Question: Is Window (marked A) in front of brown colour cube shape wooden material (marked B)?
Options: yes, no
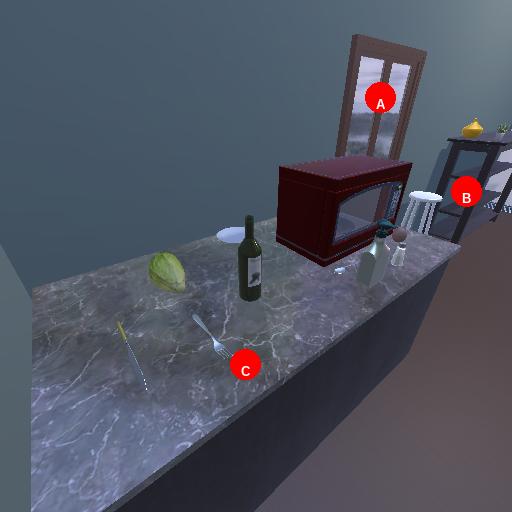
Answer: yes